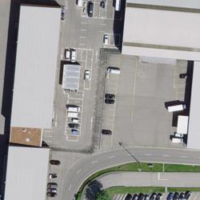
EUNIS habitat code: 57
Species observed at this site:
Aedes japonicus